Question: i don't know how to make this bar in the layout in android studio?
i want the XML code for this part of the activity.

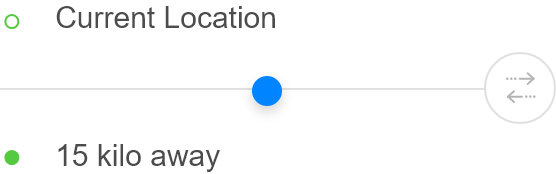
Answer: You can use Seekbar to achieve a similar one. Please refer this for more information: <URL>
This is a sample xml:
'''
<SeekBar
android:layout_width="match_parent"
android:layout_height="wrap_content"
android:layout_alignParentLeft="true"
android:layout_marginTop="26dp"
android:max="100" >
</SeekBar>
'''
Feel free to customize the indicators. Also, this is a good tutorial: <URL>